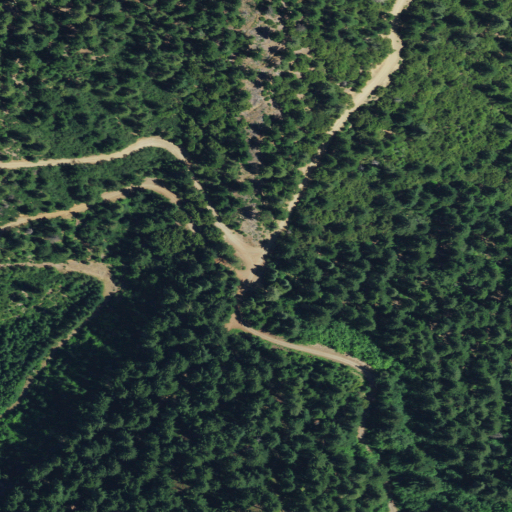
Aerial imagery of gap in California named Black Bear Summit containing evergreen forest, open development, mixed forest, and medium intensity development